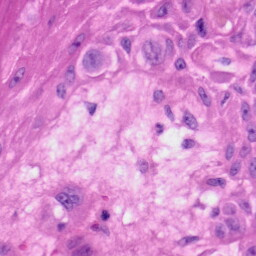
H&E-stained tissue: Skin